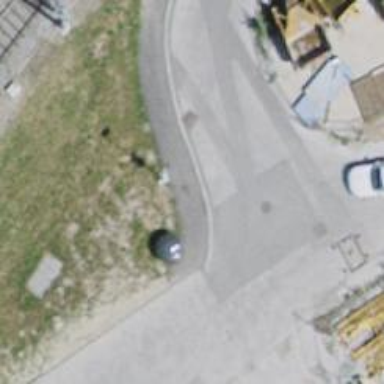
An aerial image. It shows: Trash waste disposal facility.